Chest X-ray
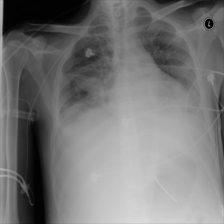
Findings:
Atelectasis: negative
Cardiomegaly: negative
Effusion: positive
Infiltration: negative
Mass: negative
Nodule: negative
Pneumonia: negative
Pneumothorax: negative
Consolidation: negative
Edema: positive
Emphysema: negative
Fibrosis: negative
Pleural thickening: negative
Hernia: negative